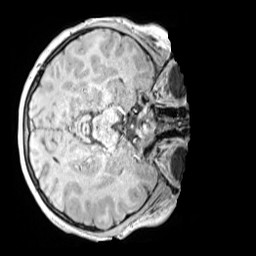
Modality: MP2RAGE
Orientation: axial
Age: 9
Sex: female
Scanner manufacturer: siemens
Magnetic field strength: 3 T
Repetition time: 4 s
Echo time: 0.00299 s